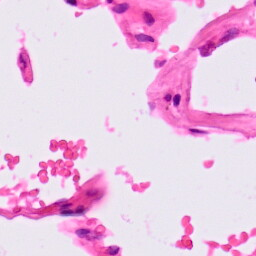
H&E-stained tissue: Lung